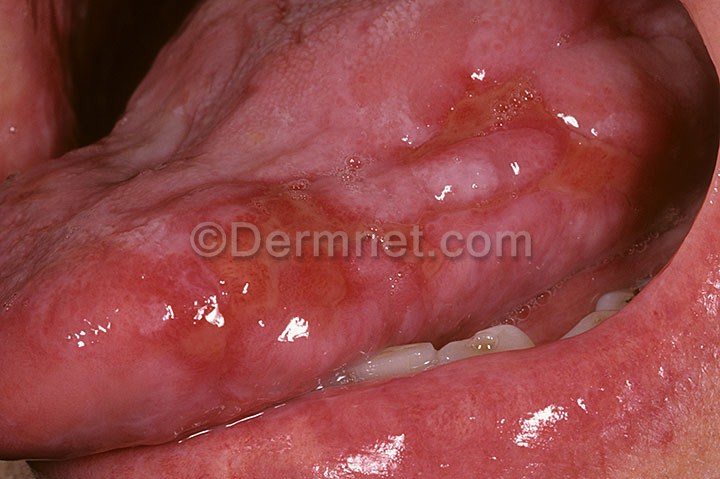
Disease: Psoriasis pictures Lichen Planus and related diseases